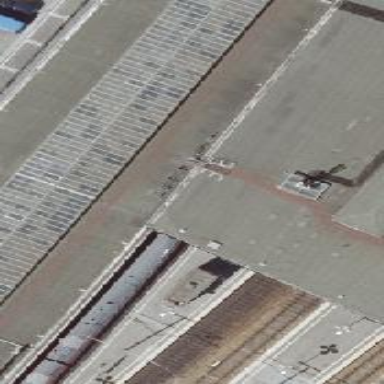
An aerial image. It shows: Close-up of railway platform edge.